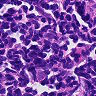
Metastatic tissue present: no